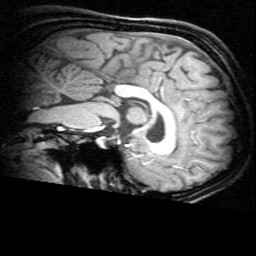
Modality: T1w
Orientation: sagittal
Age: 20
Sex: female